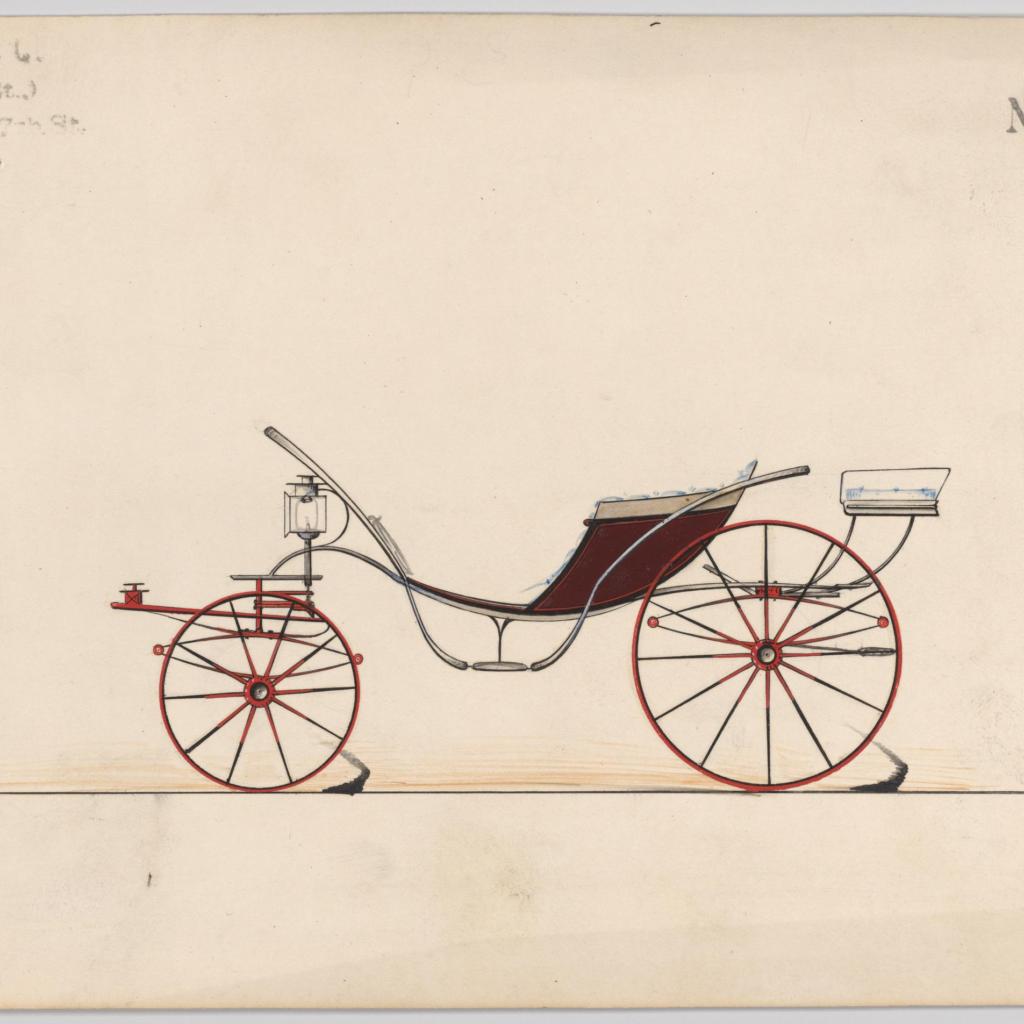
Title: Design for Pony Phaeton, no. 3240a
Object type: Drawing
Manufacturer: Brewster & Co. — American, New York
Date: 1876
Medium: Pen and black ink, watercolor and gouache with gum arabic
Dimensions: Sheet: 6 3/16 x 9 1/8 in. (15.7 x 23.2 cm)
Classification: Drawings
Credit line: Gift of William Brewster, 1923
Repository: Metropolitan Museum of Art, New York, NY